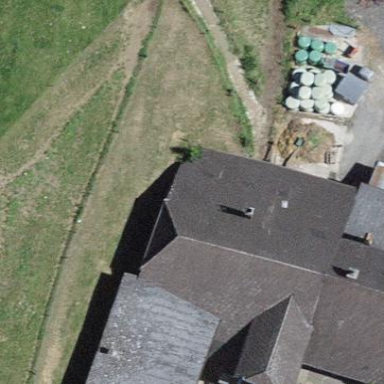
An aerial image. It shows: Farm building.